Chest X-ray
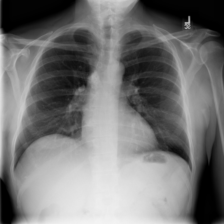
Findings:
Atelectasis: negative
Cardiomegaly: negative
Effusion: negative
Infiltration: negative
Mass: negative
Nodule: positive
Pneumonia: negative
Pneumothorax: negative
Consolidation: negative
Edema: negative
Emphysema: negative
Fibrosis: positive
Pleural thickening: negative
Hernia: negative